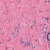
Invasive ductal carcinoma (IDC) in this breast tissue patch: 0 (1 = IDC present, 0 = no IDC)